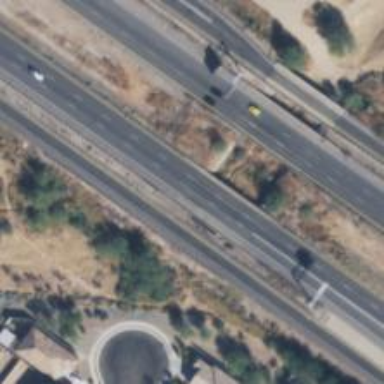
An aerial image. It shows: Motorway link bridge.